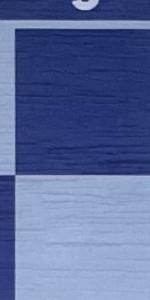
Label: Empty